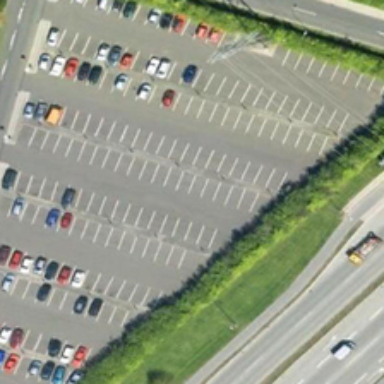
Some boats are in a parking lot near two parallel roads .